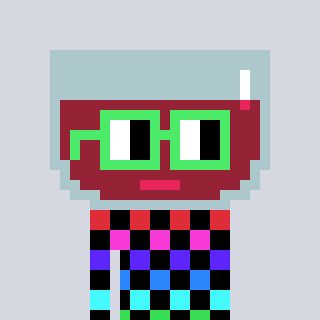
a pixel art character with square light green glasses, a wine-shaped head and a peachy-colored body on a cool background